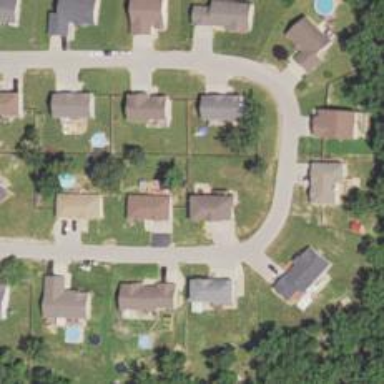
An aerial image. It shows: Residential road.